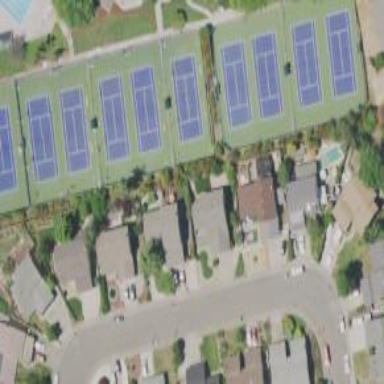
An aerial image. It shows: Tennis court on pitch.